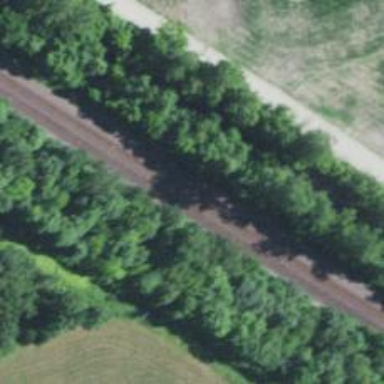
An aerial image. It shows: Railway track.